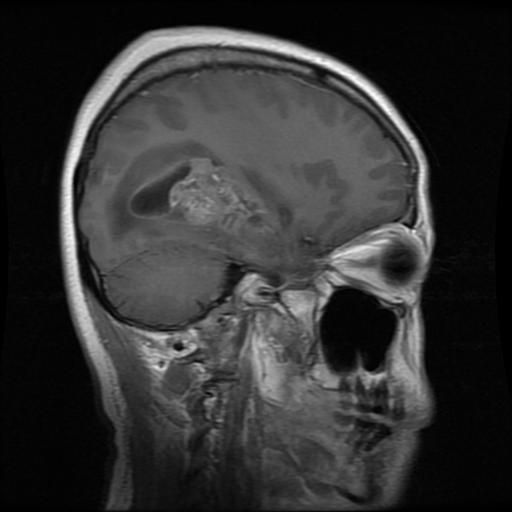
Label: glioma